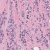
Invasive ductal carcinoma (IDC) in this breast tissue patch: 1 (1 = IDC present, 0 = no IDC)